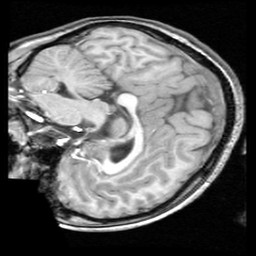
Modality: T1w
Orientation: sagittal
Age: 11
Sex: male
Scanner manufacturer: ge
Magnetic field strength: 1.5 T
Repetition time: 0.03333 s
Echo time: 0.008 s